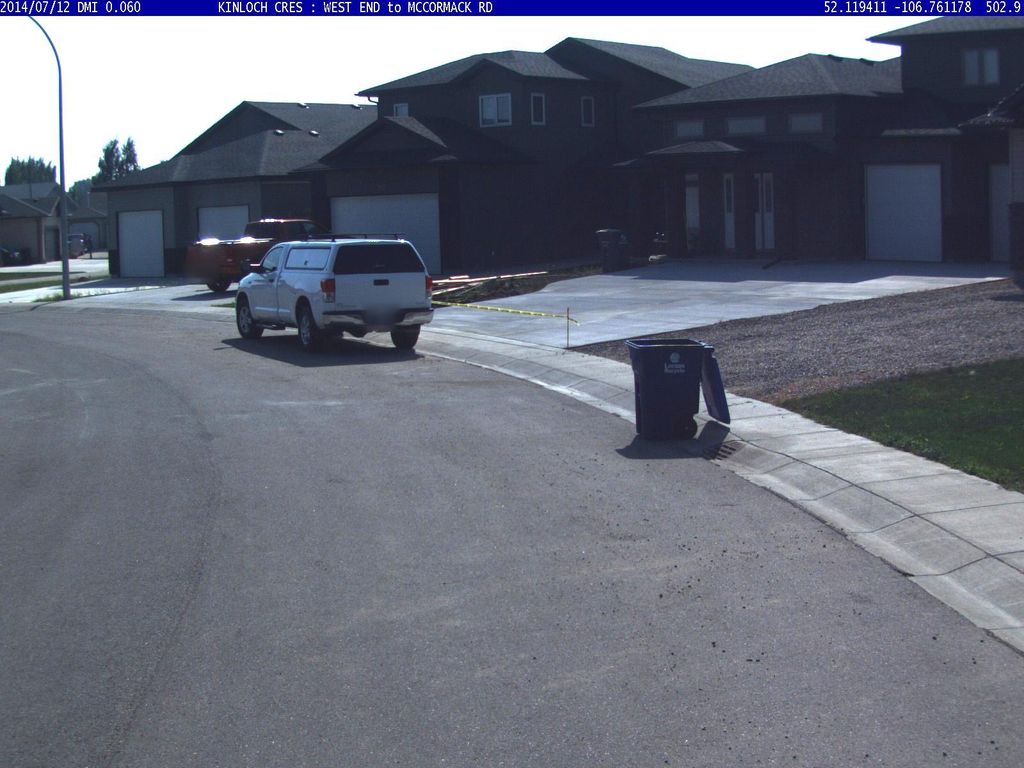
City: saskatoon